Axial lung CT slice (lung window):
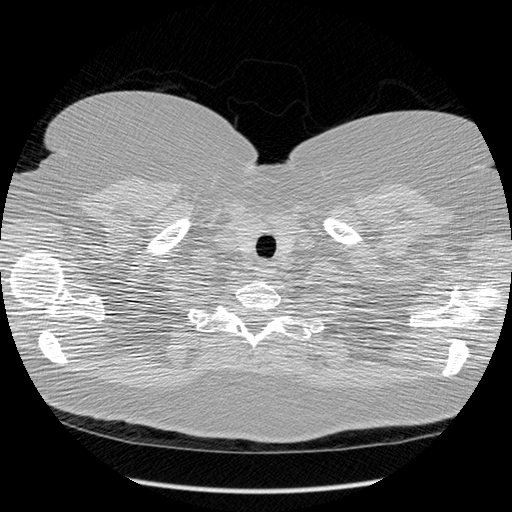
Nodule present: no